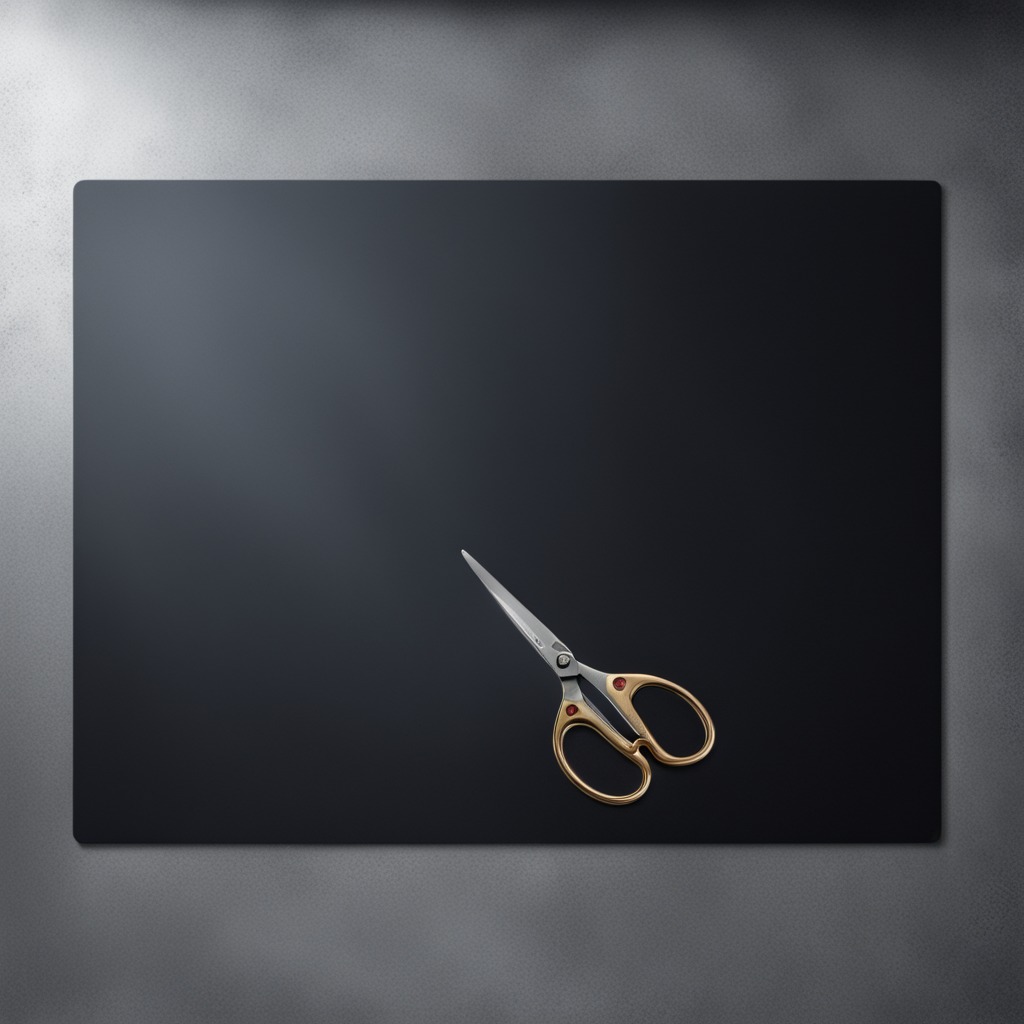
A scissor lying on a clean granite tabletop covered with a black rubber mat inside a workshop under bright overhead lighting crisp shadows high clarity worn but beneath the mat